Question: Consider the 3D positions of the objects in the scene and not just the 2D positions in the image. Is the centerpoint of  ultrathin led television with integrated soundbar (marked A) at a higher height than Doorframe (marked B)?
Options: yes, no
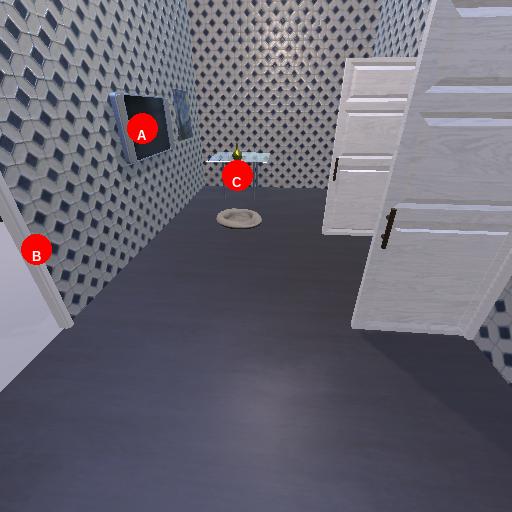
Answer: yes